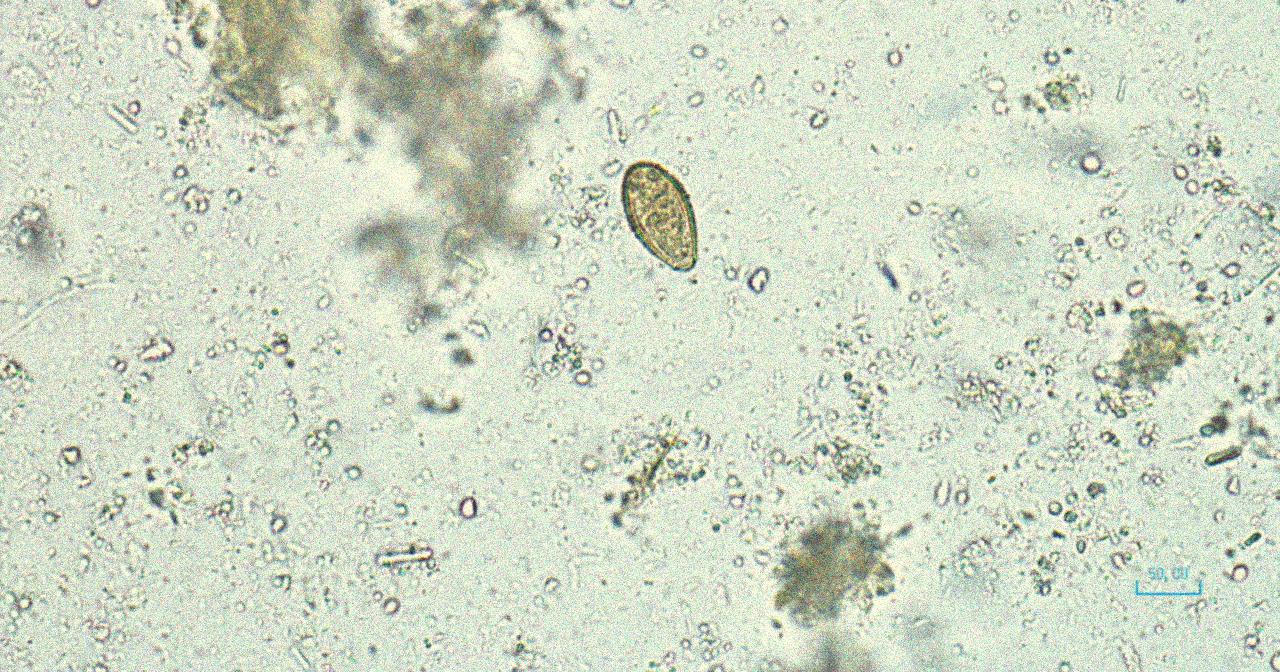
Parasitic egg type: Opisthorchis viverrine